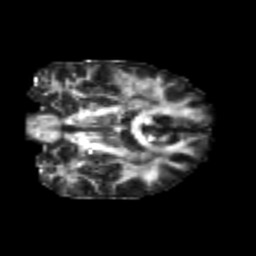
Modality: FA
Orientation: coronal
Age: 22
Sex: male
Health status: healthy
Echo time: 0.074 s